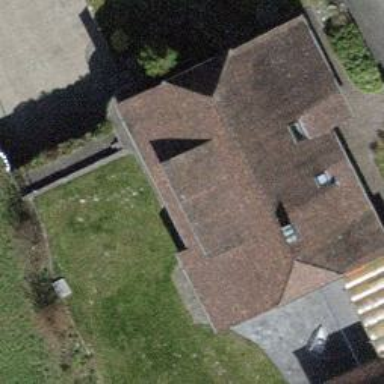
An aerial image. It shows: Detached building.